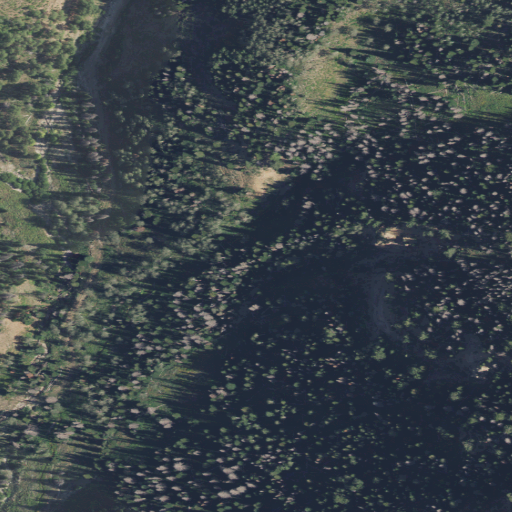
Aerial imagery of valley in Utah named Carrot Hollow containing evergreen forest, deciduous forest, mixed forest, and shrub